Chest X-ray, AP view. Patient: 76 years old, sex F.
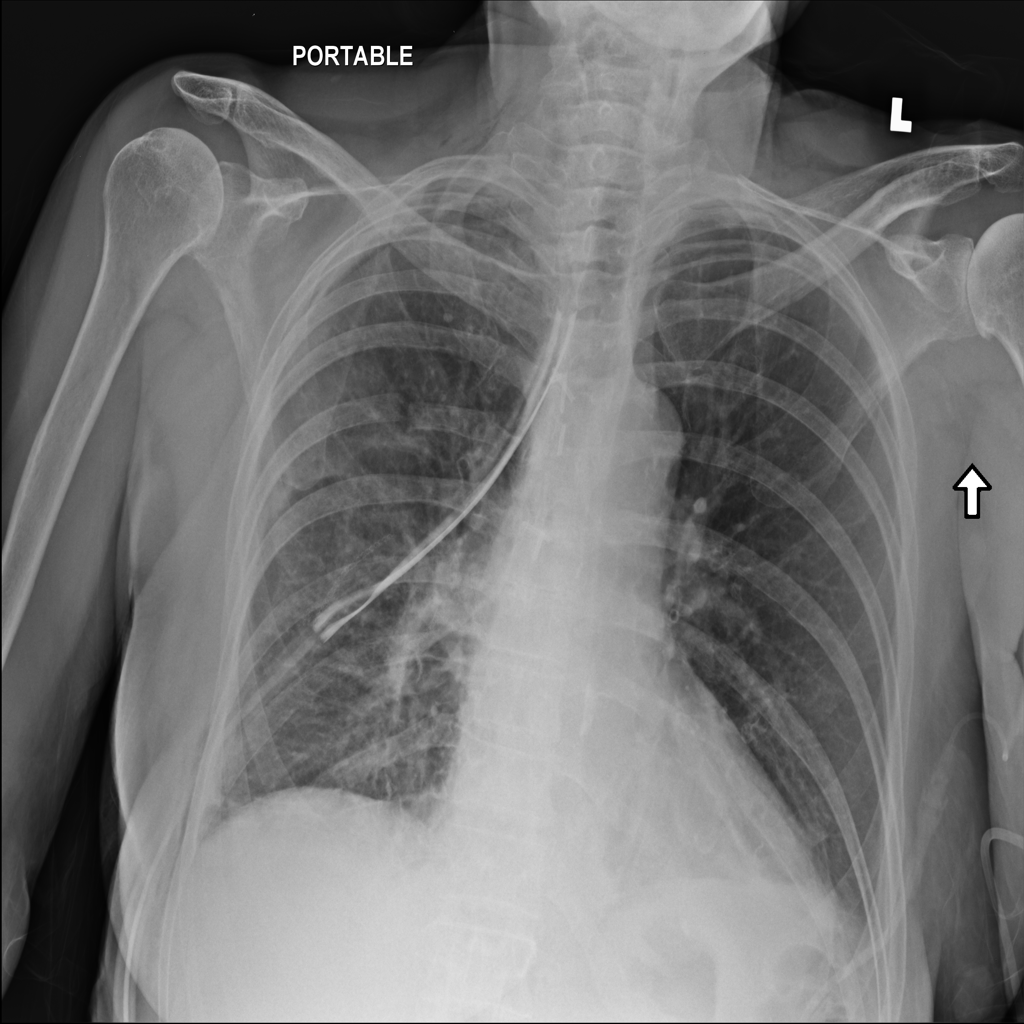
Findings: Pneumothorax